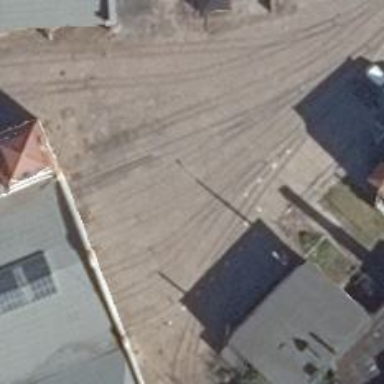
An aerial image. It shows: Abandoned railway yard.